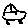
Label: car